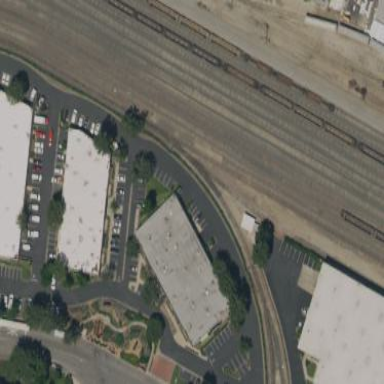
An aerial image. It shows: Warehouse.